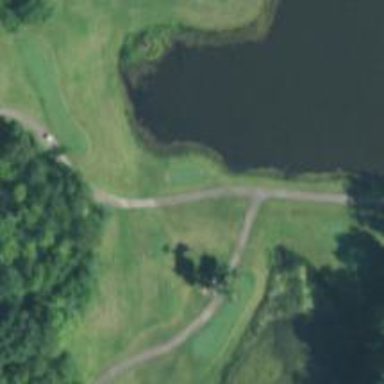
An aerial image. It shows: Golf tee.